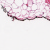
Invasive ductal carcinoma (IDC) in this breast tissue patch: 0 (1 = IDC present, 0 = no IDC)